Question: I have installed MongoDB PHP lib

but despite this I can't connect to MongoDB database
'''
To make things right, you must install php_mongo module. Here for installation documents on PHP.net.
'''
'''
PHP cannot access MongoDB, you need to install the Mongo extension for PHP.
'''
'''
Unsupported driver [mongodb]
'''
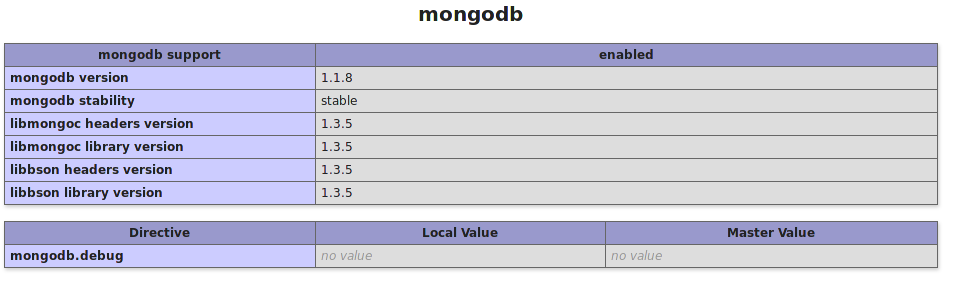
Answer: Make sure that it is in fact properly installed. The errors you're getting seem to indicate that your environment can't find the extension. I've compiled installation instructions for you.
# Unix-like Systems
1. Open a terminal emulator and run wget http://pear.php.net/go-pear.phar
2. Then start the installation of PECL with php go-pear.phar
3. Install the PHP MongoDB extension sudo pecl install mongodb.
4. Add extension=mongodb.so to the php.ini file.
# Mac OS X
1. Install homebrew by running /usr/bin/ruby -e "$(curl -fsSL https://raw.githubusercontent.com/Homebrew/install/master/install)" in a terminal.
2. Run brew update
3. Run brew tap homebrew/php
4. Install the extension according to your PHP version. PHP 5.4: brew install php54-mongodb PHP 5.5: brew install php55-mongodb PHP 5.6: brew install php56-mongodb PHP 7.0: brew install php70-mongodb
# Windows
1. Open your web browser to http://pecl.php.net/package/mongodb
2. Open the latest version from the DLL link (with the Windows icon).
3. Choose the appropriate version from the DLL list. They are sorted by PHP version, system architecture (i.e. 32-bit vs 64-bit), and thread safety.
4. Extract the downloaded archive and place php_mongodb.dll in your PHP extensions directory.
5. Add extension=php_mongodb.dll to the php.ini file.